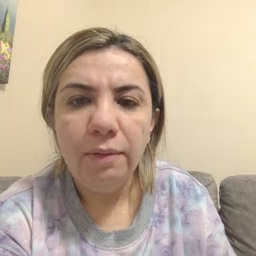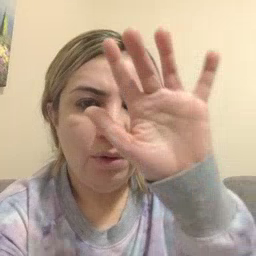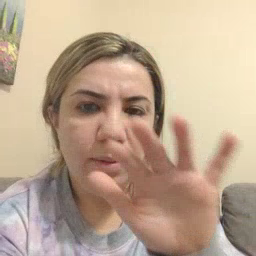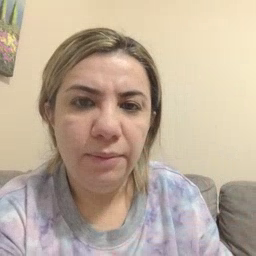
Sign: snow